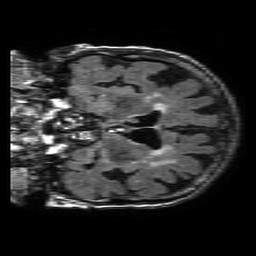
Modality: FLAIR
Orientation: coronal
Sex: female
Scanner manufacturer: philips
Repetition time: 11 s
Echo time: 0.125 s